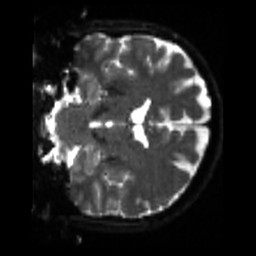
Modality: sbref
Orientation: coronal
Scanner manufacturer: siemens
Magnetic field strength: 3 T
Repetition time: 4 s
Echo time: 0.0594 s